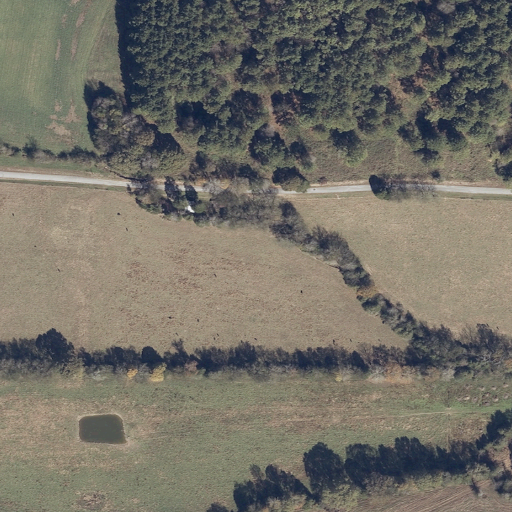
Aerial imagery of valley in Alabama named Gaston Hollow containing cultivated crops, evergreen forest, pasture, open development, grassland, low intensity development, and deciduous forest